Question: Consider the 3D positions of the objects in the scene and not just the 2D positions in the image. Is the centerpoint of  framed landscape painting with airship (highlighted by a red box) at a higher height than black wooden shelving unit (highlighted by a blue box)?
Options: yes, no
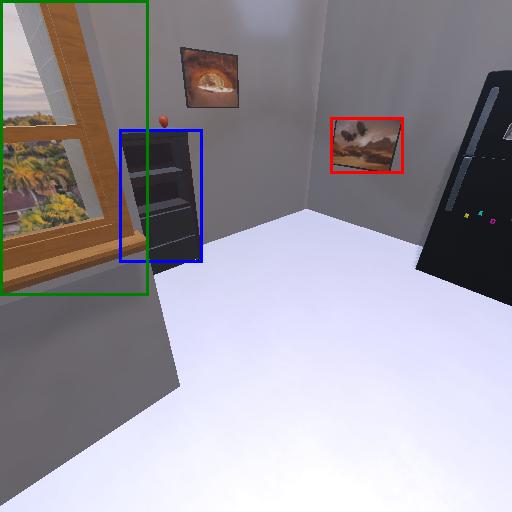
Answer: yes